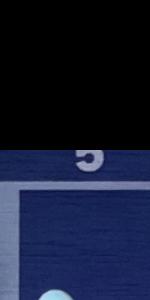
Label: Empty